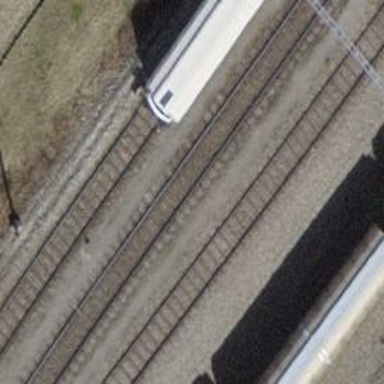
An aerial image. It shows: Single railway track with electrified contact line. It is spur track.